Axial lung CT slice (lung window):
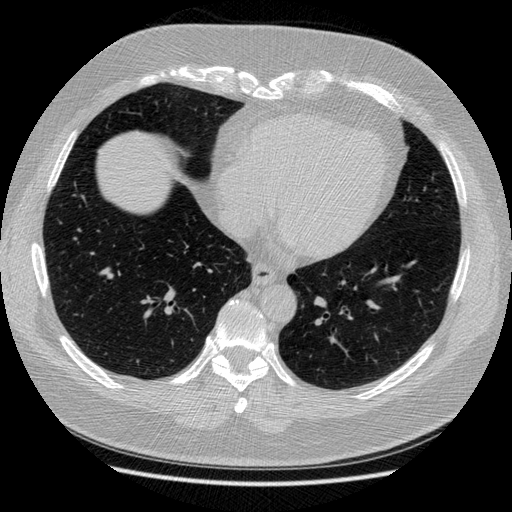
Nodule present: no